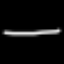
Label: line